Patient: sex M, age 17
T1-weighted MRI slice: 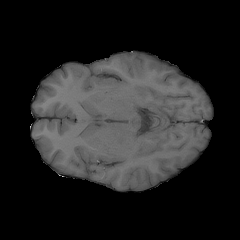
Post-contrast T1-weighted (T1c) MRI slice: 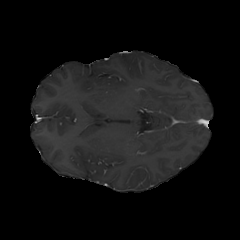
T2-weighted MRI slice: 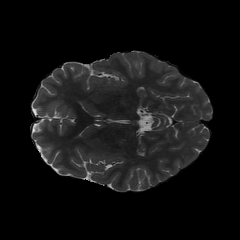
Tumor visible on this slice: no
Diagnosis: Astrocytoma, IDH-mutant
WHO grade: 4